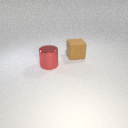
large red metal cylinder in front of large brown rubber cube